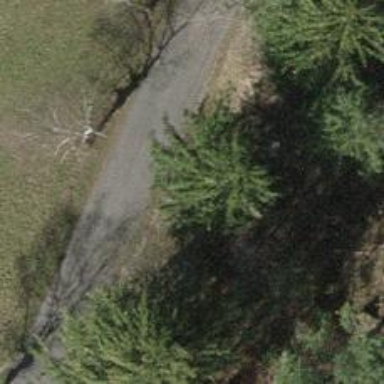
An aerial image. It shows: Brown bench in the vicinity.